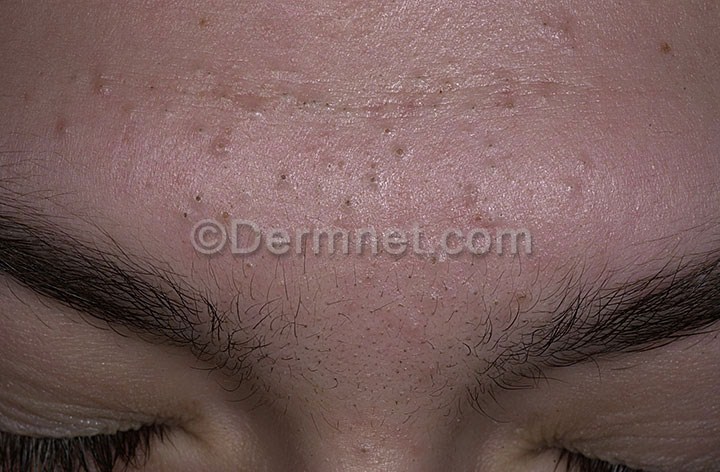
Disease: Acne and Rosacea Photos